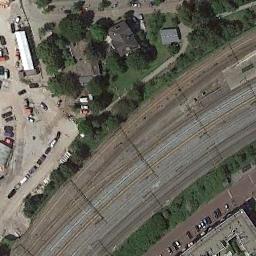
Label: railway